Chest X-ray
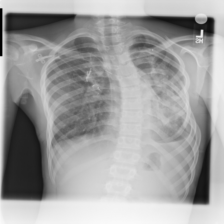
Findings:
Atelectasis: negative
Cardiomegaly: negative
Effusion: negative
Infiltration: negative
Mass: negative
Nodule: negative
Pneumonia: negative
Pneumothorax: negative
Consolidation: negative
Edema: negative
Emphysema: negative
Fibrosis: negative
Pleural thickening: negative
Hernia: negative